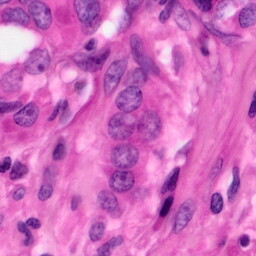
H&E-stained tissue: Pancreatic